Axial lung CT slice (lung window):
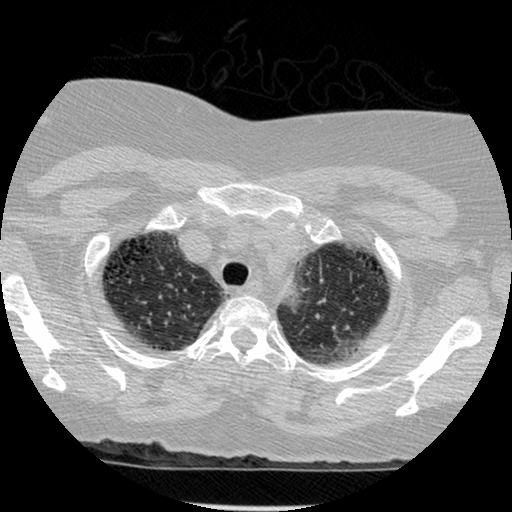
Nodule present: no